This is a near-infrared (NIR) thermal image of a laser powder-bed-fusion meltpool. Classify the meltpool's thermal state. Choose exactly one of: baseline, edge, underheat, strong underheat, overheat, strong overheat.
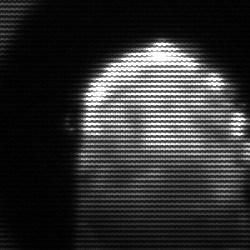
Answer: baseline